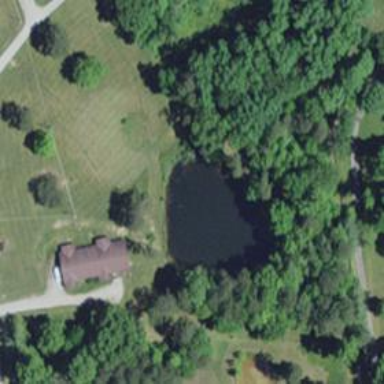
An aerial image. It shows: Pond with natural water.